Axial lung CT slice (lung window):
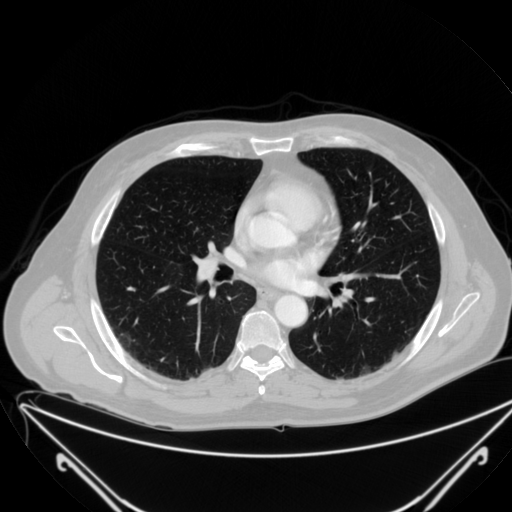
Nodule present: no